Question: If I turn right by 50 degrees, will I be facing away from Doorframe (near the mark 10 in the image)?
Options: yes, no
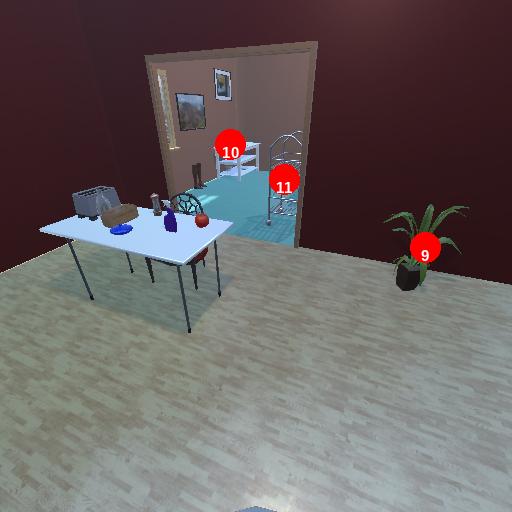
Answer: yes